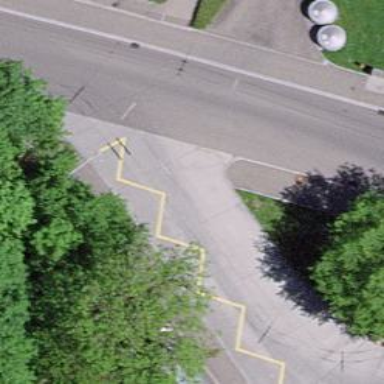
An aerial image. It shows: Asphalt footway with unmarked crossing but with markings.